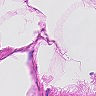
Metastatic tissue present: no